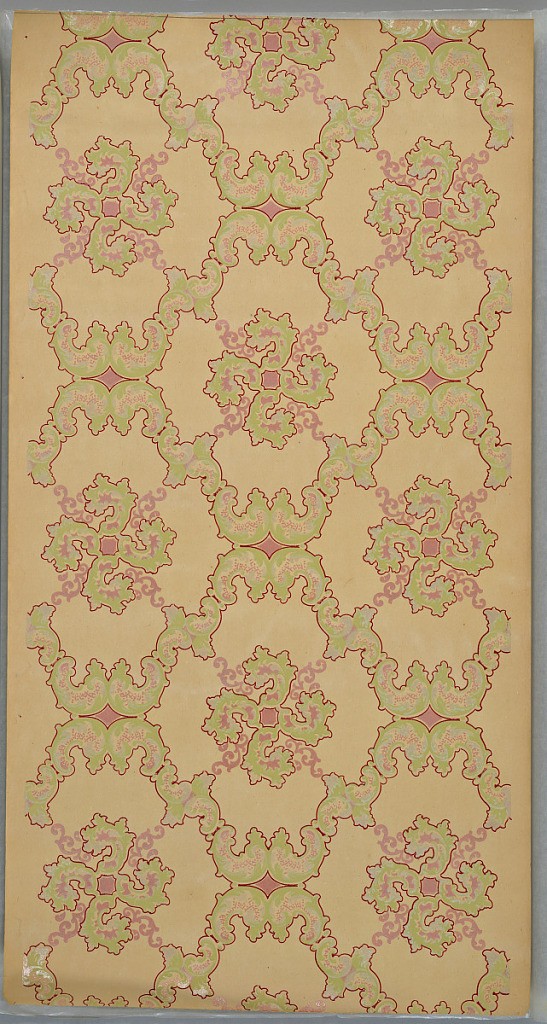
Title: Ceiling paper
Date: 1905–1915
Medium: Machine-printed paper, ungrounded, applied mica flakes
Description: Trellis form made up of cloud-like green and pink vines and scrolls outlined in red on a tan ground.